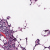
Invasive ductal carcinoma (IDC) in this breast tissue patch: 0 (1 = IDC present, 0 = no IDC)